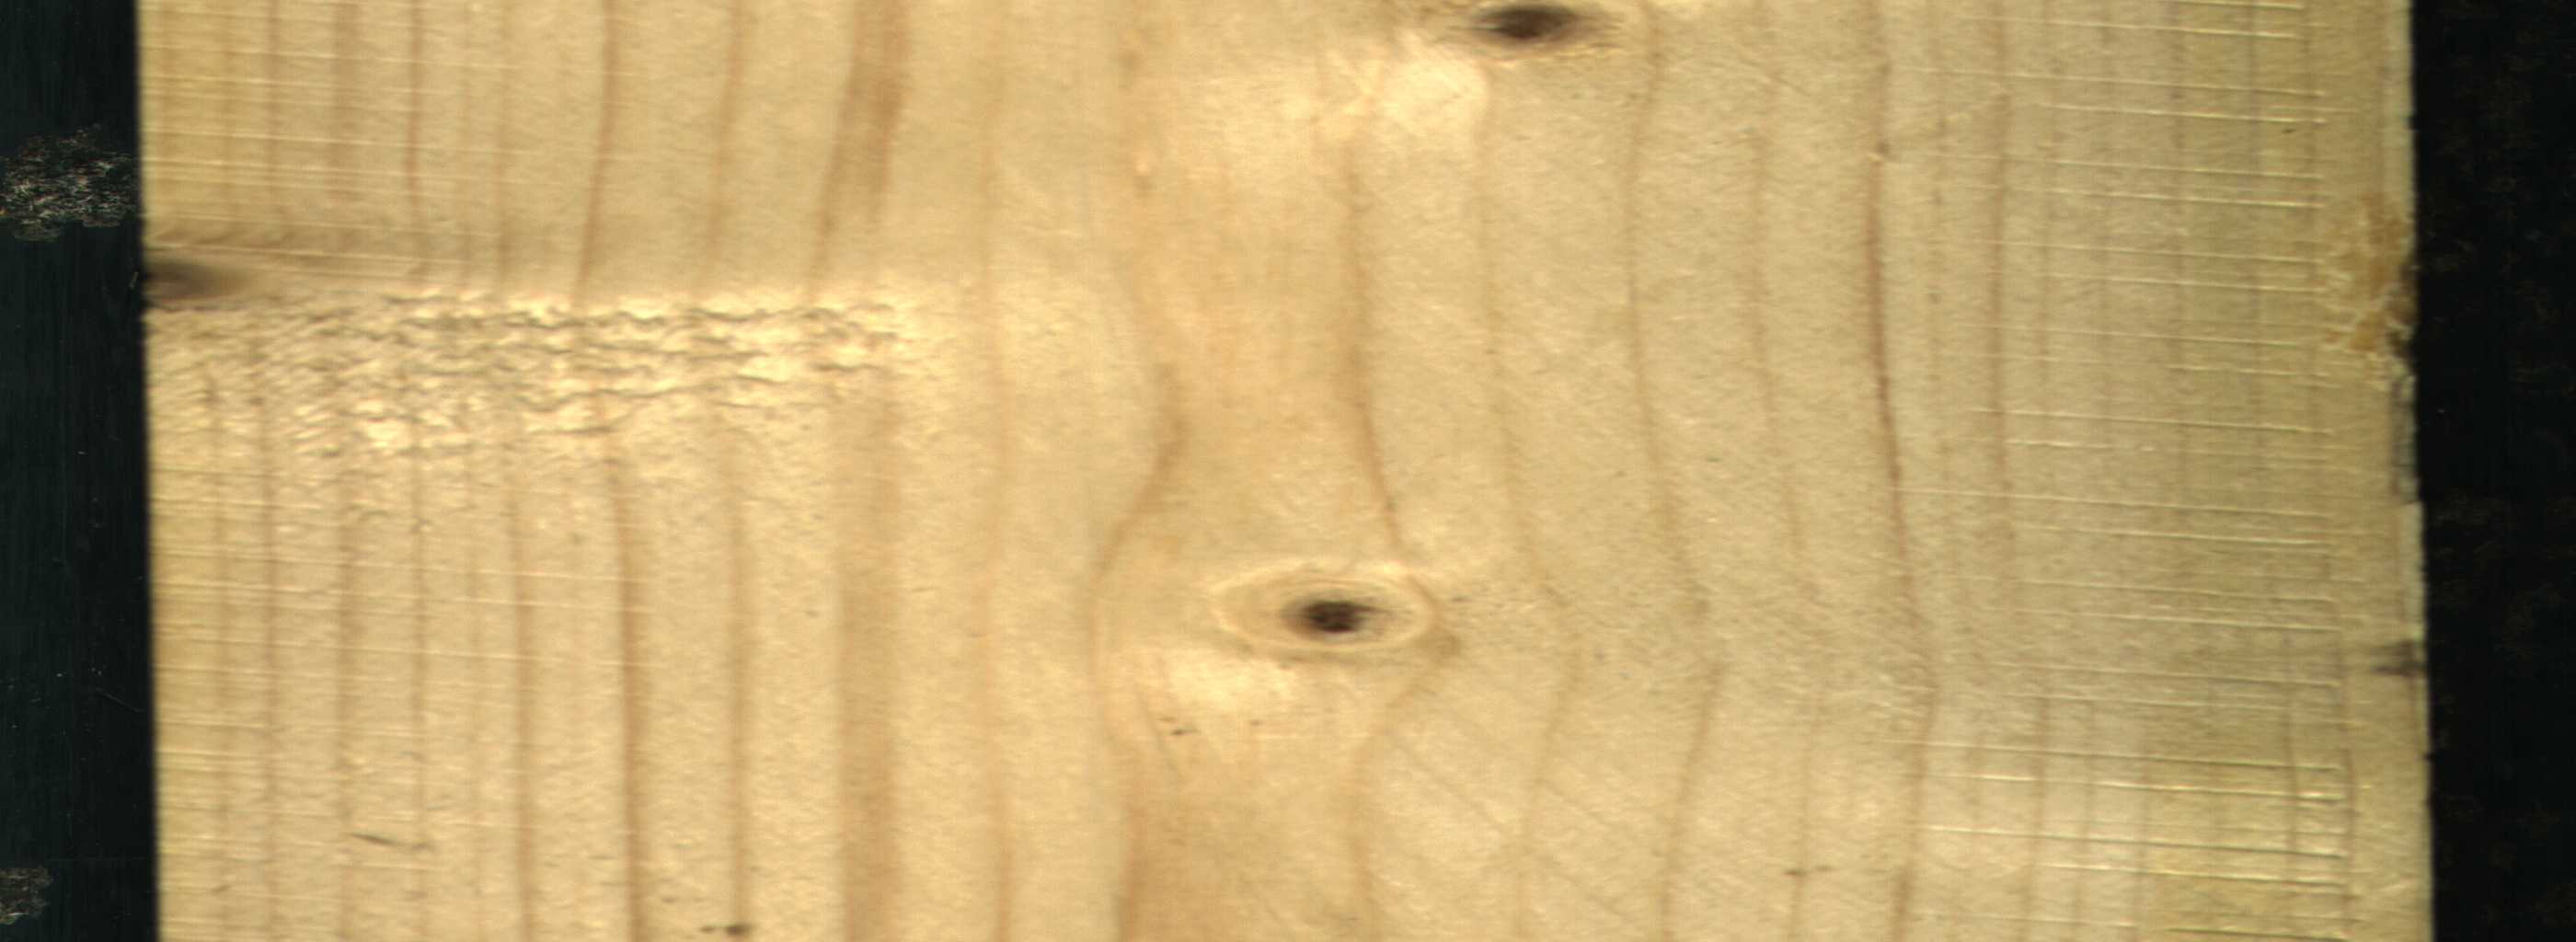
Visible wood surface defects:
Live_Knot
Live_Knot
Live_Knot